Question: I'm using Google maps in my academic project,from few weeks onwards a message in displaying on map whenever I do certain operations on map like zoom-in,zoom-out.What might be the reason?Is I need configure any thing in my code.
You can see that message in above image,message is titled by 'Map Data'.We are using open layers maps in our project and coding language is PHP.
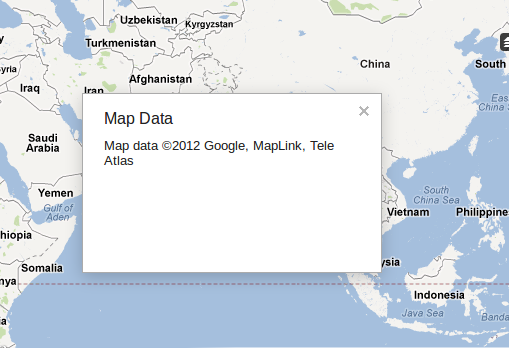
Answer: I read here that one cause might be some element covering up the map data copyright, but I found some complaints of the same notice popping up without mentioning this.
The most promising option I found is <URL> or if you cannot, then apply a patch after including the OpenLayers.js
'''
<script src="http://maps.google.com/maps/api/js?v=3.5&amp;sensor=false"></script>
<script src="../lib/OpenLayers.js"></script>
<script>
OpenLayers.Layer.Google.v3.repositionMapElements = function() {
// This is the first time any Google layer in this mapObject has been
// made visible. The mapObject needs to know the container size.
google.maps.event.trigger(this.mapObject, "resize");
var div = this.mapObject.getDiv().firstChild;
if (!div || div.childNodes.length < 3) {
this.repositionTimer = window.setTimeout(
OpenLayers.Function.bind(this.repositionMapElements, this),
250
);
return false;
}
var cache = OpenLayers.Layer.Google.cache[this.map.id];
var container = this.map.viewPortDiv;
// move the ToS and branding stuff up to the container div
// depends on value of zIndex, which is not robust
for (var i=div.children.length-1; i>=0; --i) {
if (div.children[i].style.zIndex == <PHONE>) {
var termsOfUse = div.children[i];
container.appendChild(termsOfUse);
termsOfUse.style.zIndex = "1100";
termsOfUse.style.bottom = "";
termsOfUse.className = "olLayerGoogleCopyright olLayerGoogleV3";
termsOfUse.style.display = "";
cache.termsOfUse = termsOfUse;
}
if (div.children[i].style.zIndex == <PHONE>) {
var poweredBy = div.children[i];
container.appendChild(poweredBy);
poweredBy.style.zIndex = "1100";
poweredBy.style.bottom = "";
poweredBy.className = "olLayerGooglePoweredBy olLayerGoogleV3 gmnoprint";
poweredBy.style.display = "";
cache.poweredBy = poweredBy;
}
if (div.children[i].style.zIndex == <PHONE>) {
container.appendChild(div.children[i]);
}
}
this.setGMapVisibility(this.visibility);
};
</script>
<script src="google-v3.js"></script>
'''